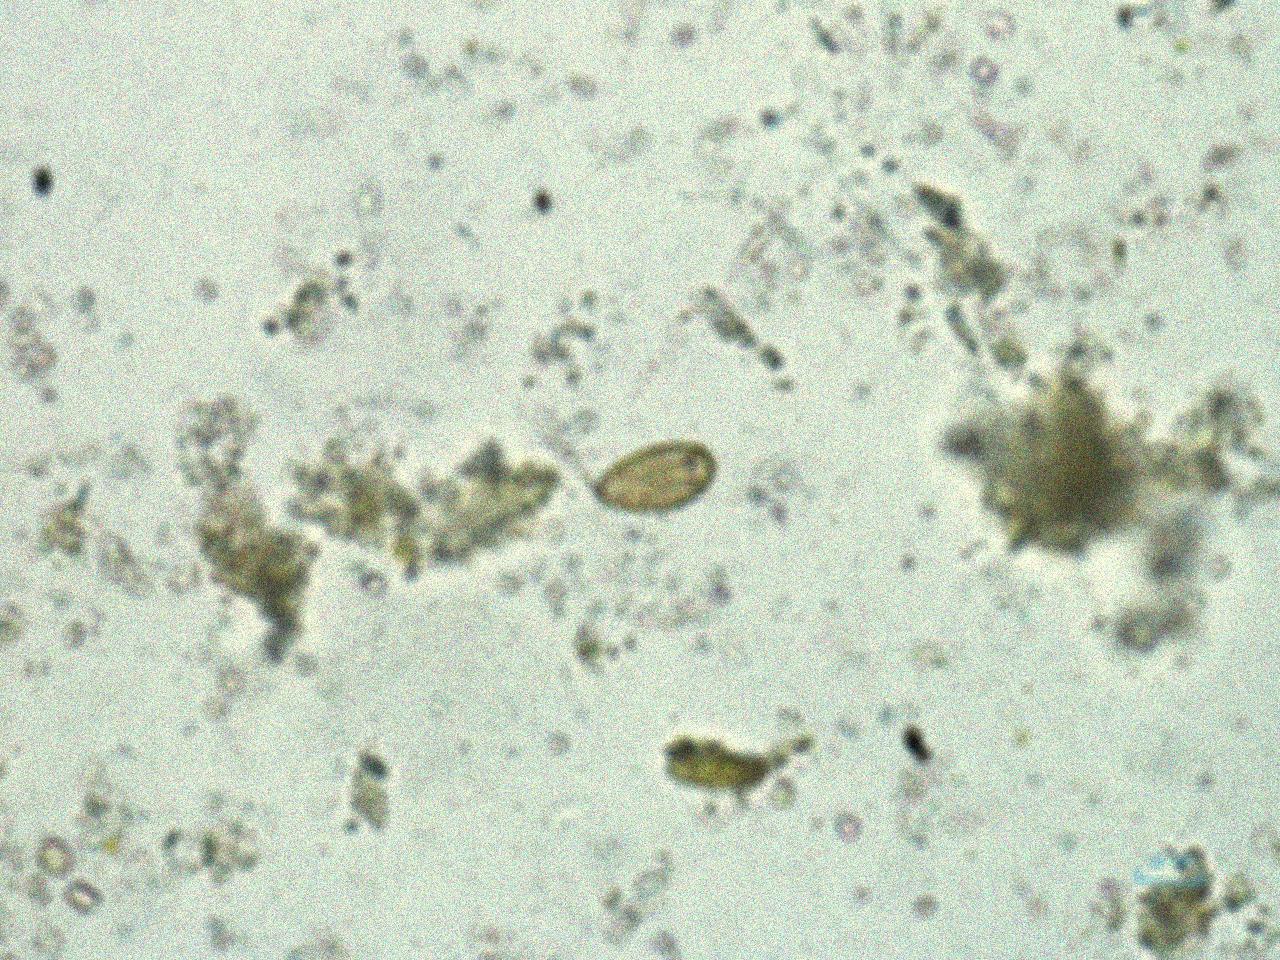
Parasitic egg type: Opisthorchis viverrine